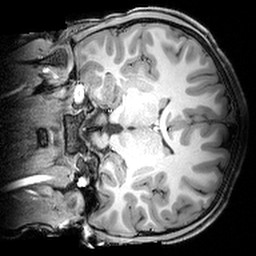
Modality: T1w
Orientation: coronal
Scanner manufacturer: siemens
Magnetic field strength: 3 T
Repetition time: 1.9 s
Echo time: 0.00397 s